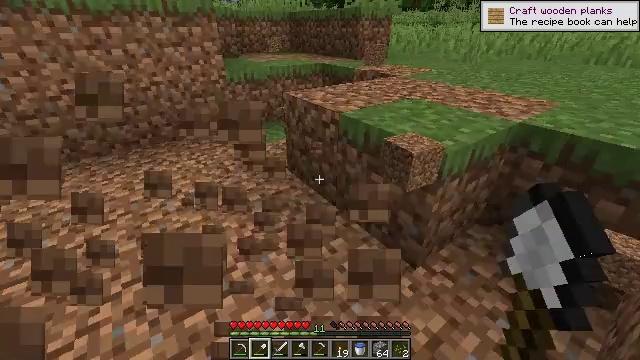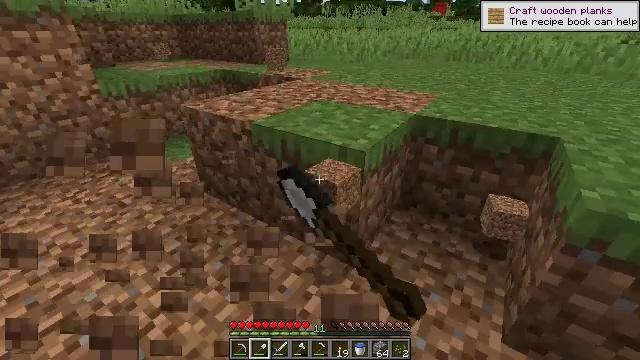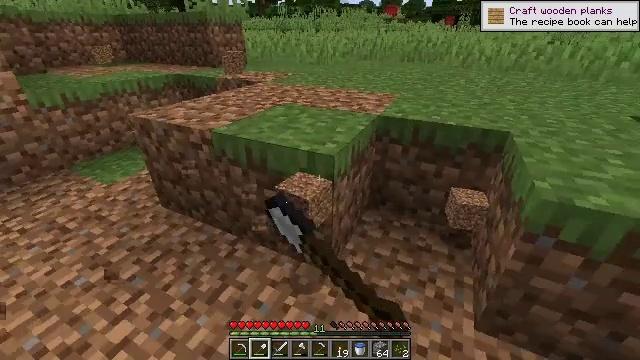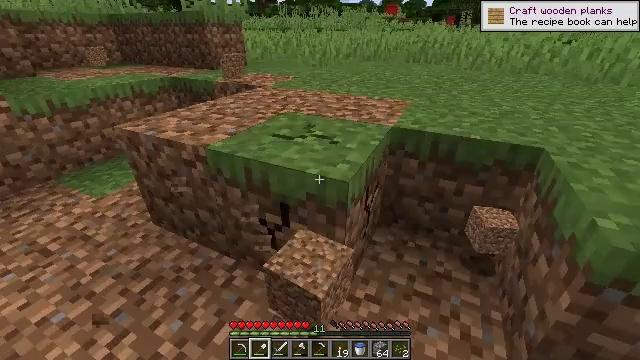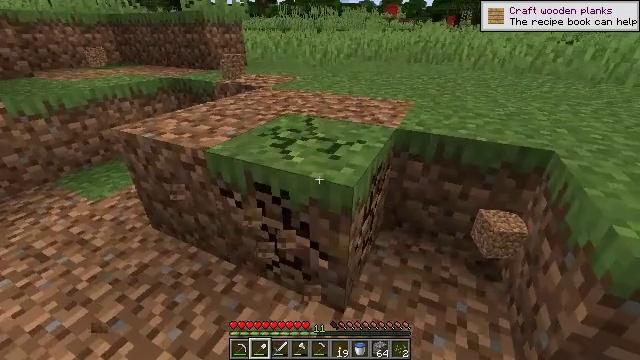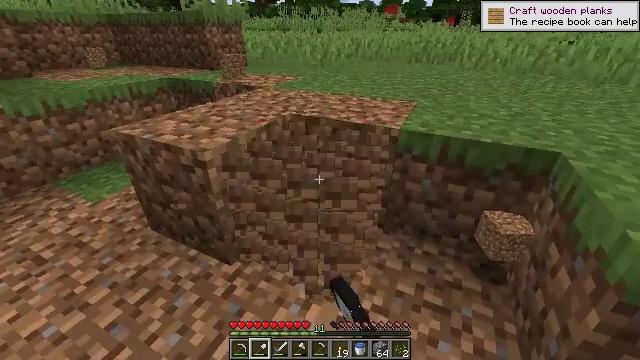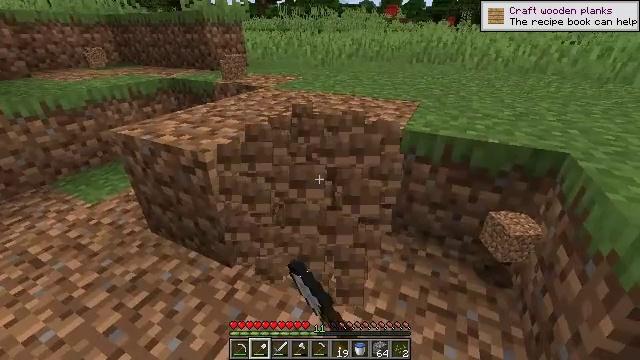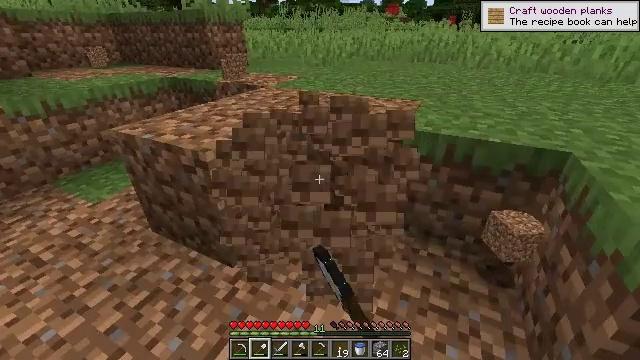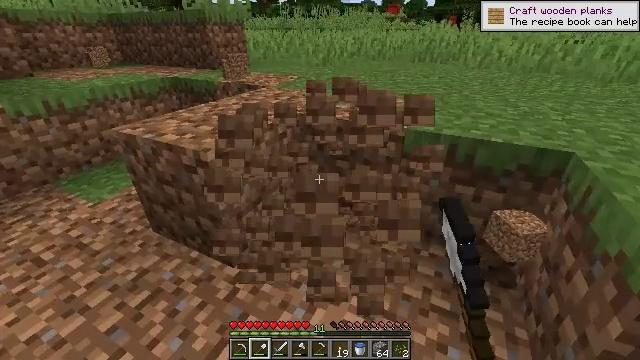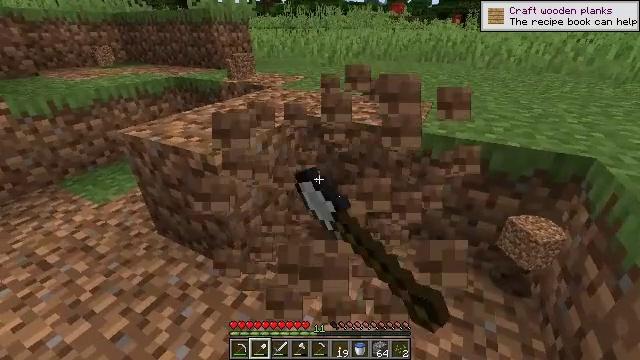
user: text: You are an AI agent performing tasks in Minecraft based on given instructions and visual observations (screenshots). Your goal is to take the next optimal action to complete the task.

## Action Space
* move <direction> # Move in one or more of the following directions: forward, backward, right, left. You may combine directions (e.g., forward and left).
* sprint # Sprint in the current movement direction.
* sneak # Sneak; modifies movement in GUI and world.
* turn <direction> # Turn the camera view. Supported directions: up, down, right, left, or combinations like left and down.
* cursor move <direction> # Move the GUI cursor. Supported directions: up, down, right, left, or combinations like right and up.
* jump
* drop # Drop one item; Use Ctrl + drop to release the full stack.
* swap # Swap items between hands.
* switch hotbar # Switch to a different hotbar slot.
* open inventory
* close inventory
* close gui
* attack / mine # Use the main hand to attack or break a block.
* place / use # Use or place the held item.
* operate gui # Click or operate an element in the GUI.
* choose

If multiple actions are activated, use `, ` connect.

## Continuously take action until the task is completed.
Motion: motion action
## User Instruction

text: Break the grass block.
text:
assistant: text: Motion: move forward, turn right, attack / mine
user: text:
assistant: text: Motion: move forward, turn right, attack / mine
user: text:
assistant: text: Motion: attack / mine
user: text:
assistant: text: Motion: attack / mine
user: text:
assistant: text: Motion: attack / mine
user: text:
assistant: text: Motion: attack / mine
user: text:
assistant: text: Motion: attack / mine
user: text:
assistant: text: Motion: attack / mine
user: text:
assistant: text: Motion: move forward and move left, attack / mine
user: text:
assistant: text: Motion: attack / mine